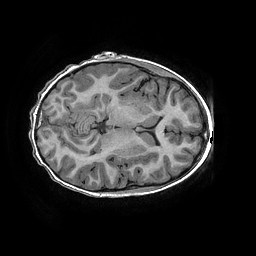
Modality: T1w
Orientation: axial
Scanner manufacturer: ge
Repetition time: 0.008096 s
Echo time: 0.00318 s